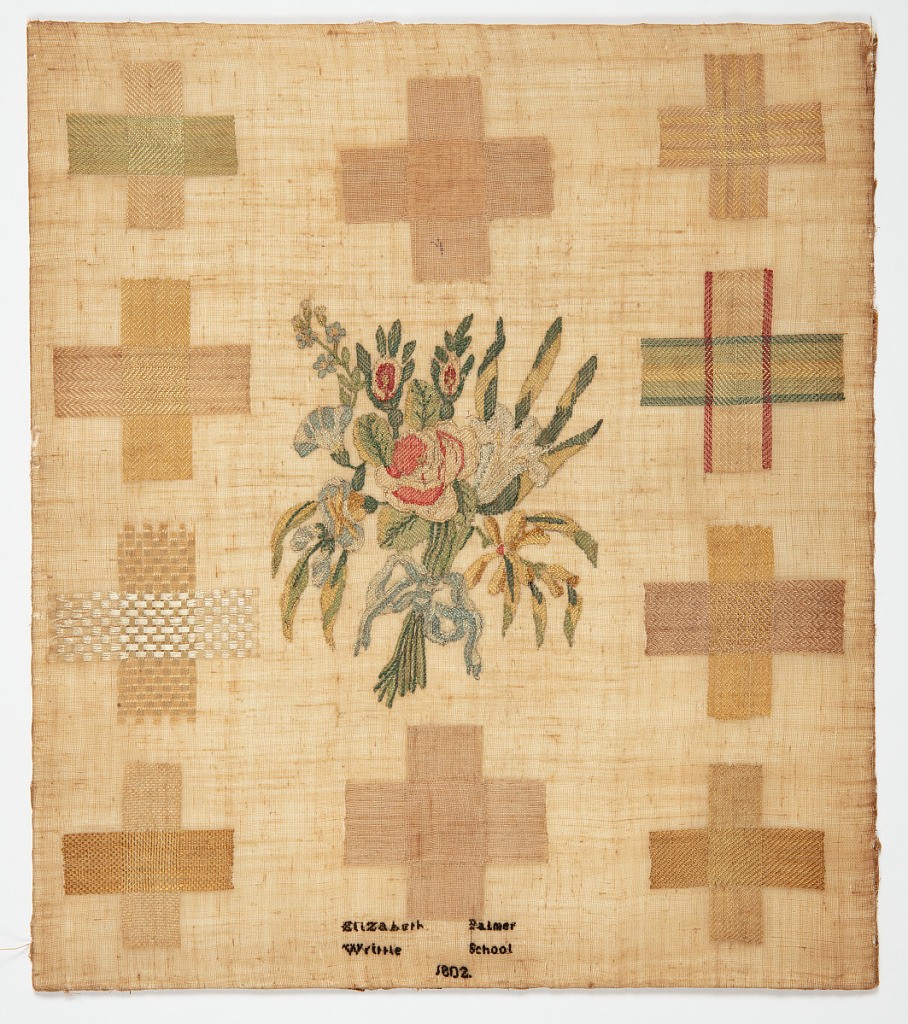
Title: Darning sampler
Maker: Elizabeth Writtle
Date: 1802
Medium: linen, silk Technique: embroidered on plain weave
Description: Darning sampler with ten darning patterns surrounding a bouquet of darned flowers tied with a ribbon. Colors are tan, green and red.